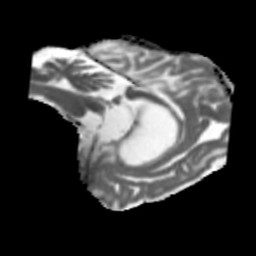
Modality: MD
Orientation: sagittal
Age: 71
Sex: female
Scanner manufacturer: siemens
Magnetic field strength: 3 T
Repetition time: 5.47 s
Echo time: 0.0854 s